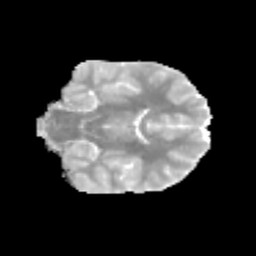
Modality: MD
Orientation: coronal
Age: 11
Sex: male
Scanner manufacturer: siemens
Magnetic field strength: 3 T
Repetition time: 3.8 s
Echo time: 0.07 s